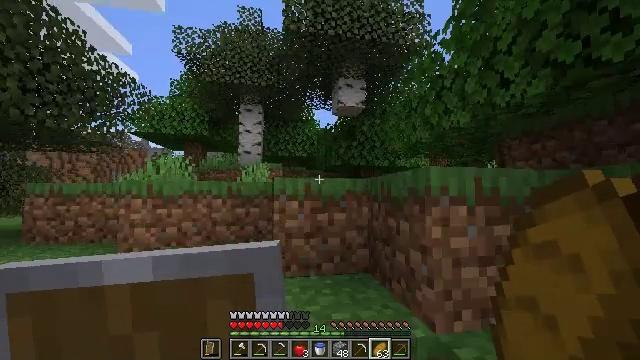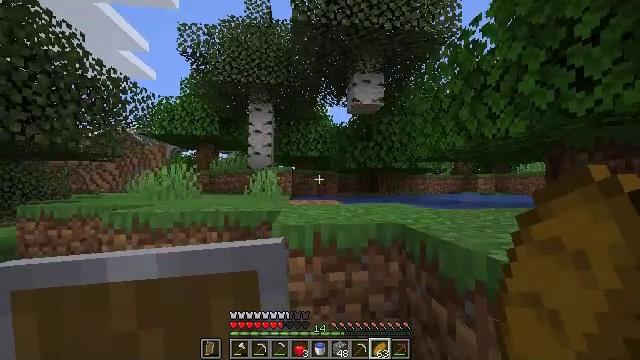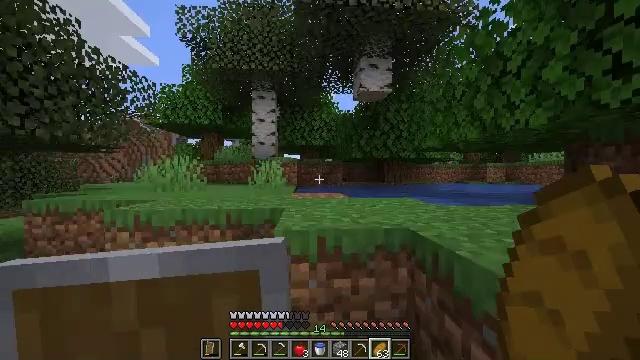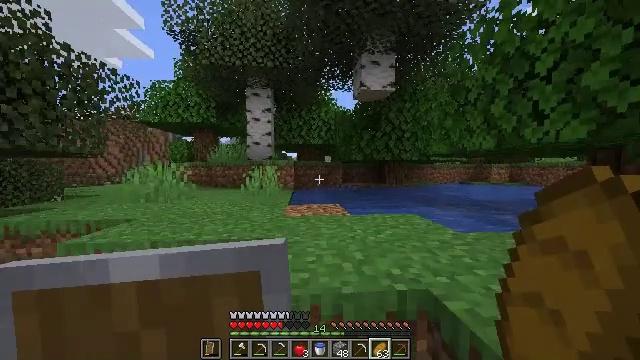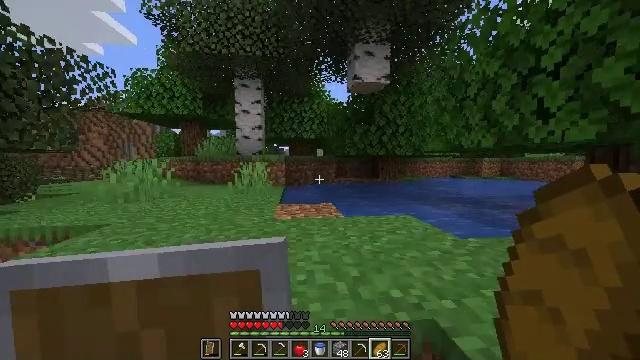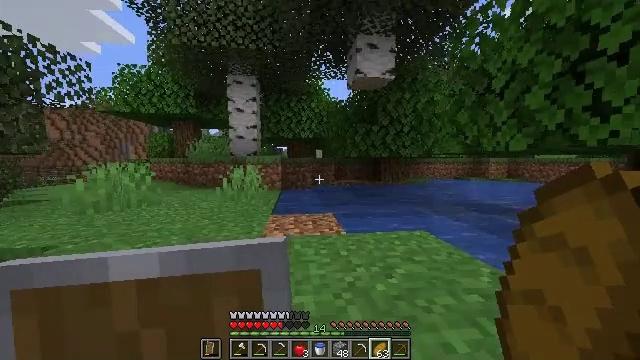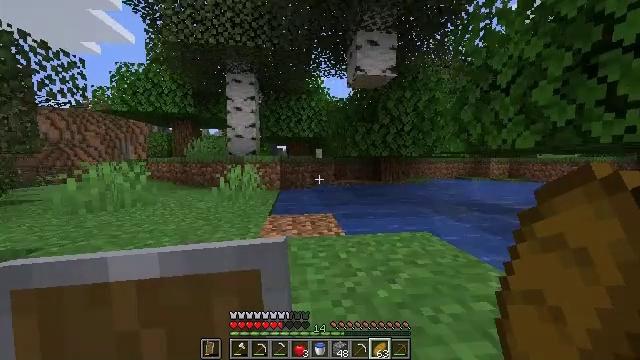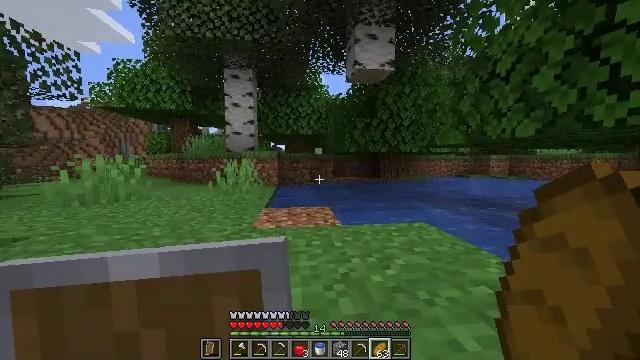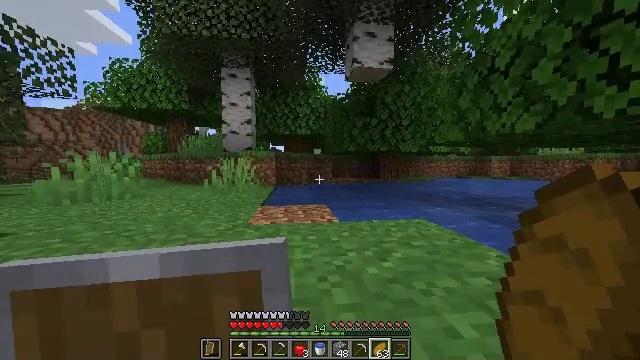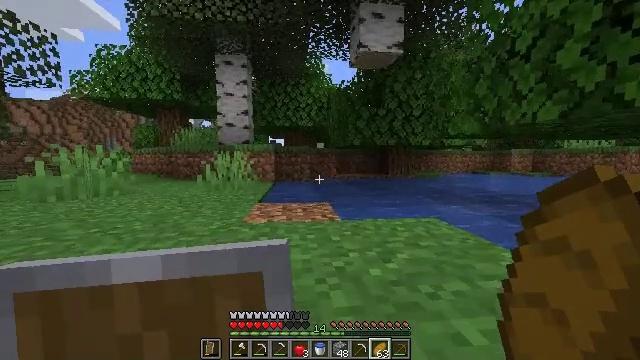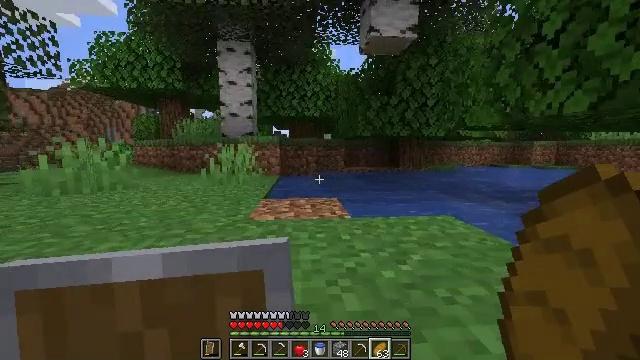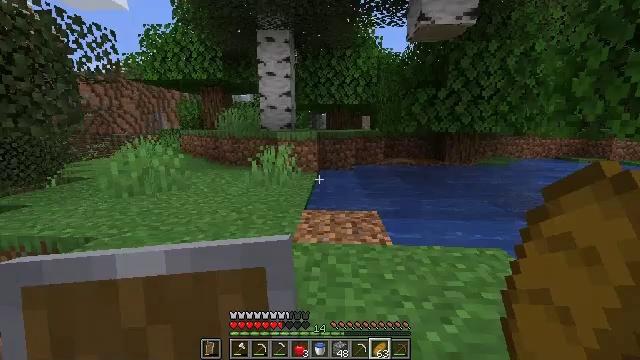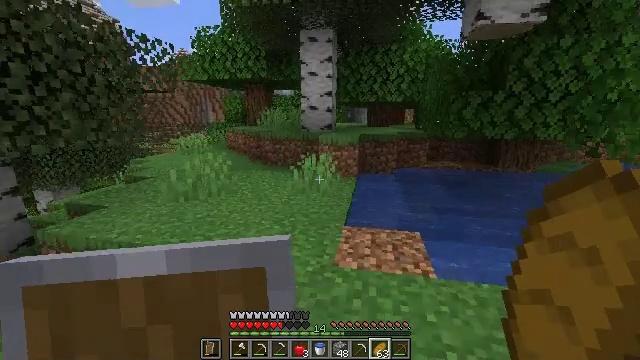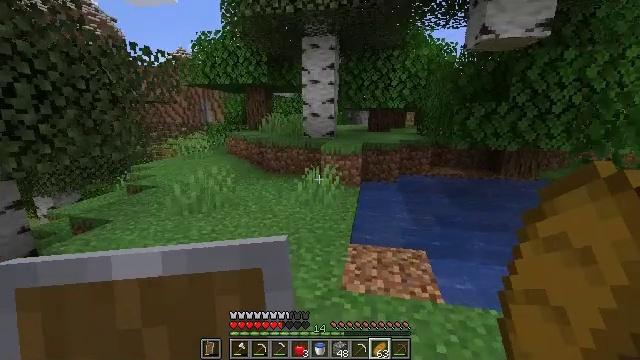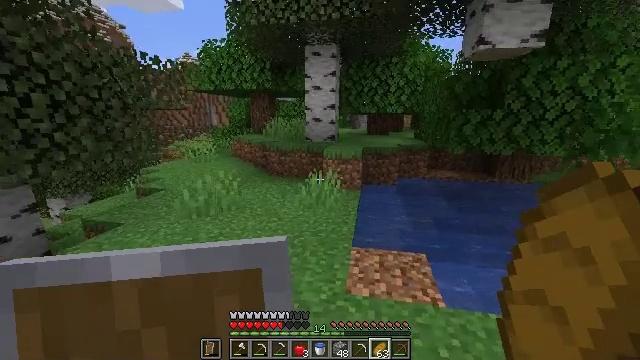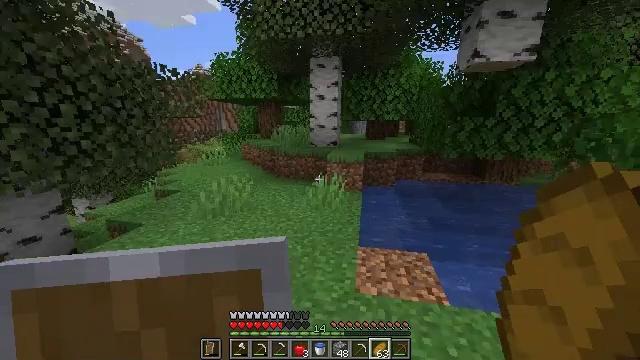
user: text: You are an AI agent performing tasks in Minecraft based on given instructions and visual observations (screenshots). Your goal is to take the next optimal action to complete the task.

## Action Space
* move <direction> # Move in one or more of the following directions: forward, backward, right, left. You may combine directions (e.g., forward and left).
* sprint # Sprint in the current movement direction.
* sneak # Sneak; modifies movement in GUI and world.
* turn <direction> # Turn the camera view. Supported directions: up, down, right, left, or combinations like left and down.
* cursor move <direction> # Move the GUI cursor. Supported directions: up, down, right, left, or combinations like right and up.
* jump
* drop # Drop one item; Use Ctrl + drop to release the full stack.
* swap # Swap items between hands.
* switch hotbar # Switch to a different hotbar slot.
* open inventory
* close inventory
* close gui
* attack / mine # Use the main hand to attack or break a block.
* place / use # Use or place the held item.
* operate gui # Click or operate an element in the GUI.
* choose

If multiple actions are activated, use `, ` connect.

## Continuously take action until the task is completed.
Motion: motion action
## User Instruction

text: Harvest hay blocks from the village.
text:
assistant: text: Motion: move forward, sprint, turn left and down, jump
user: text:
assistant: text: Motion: move forward, sprint, turn left and down, jump
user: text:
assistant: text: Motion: move forward, sprint, turn down, jump
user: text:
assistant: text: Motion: move forward, sprint, turn right and down, jump
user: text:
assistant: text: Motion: move forward, sprint, jump
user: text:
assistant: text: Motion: move forward, sprint, jump
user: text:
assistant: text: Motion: move forward, sprint, jump
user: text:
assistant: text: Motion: move forward, sprint, jump
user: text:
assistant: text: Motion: move forward and move left, sprint, jump
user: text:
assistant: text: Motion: move forward and move left, sprint, turn left and down, jump
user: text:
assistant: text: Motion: move forward and move left, sprint, turn left and down, jump
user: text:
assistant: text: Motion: move forward and move left, sprint, turn left and down, jump
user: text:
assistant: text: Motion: move forward and move left, sprint, jump
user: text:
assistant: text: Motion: move forward and move left, sprint, jump
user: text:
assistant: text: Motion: move forward and move left, sprint, jump
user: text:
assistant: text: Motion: move forward and move left, sprint, turn left and up, jump
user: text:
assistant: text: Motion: move forward and move left, sprint
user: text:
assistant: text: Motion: move forward and move left, sprint
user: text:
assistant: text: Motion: move forward and move left, sprint
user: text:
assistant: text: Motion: move forward and move left, sprint, use / place
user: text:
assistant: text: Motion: move forward and move left, sprint, use / place
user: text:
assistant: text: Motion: move forward and move left, sprint, use / place
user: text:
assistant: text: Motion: move forward, sprint, use / place
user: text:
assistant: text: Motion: move forward, use / place
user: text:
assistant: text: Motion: move forward, use / place
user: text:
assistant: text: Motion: move forward, use / place
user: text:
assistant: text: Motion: move forward, use / place
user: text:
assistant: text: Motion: move forward, use / place
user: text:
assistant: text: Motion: move forward, use / place
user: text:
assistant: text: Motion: move forward, use / place